Field crop: maize
Growth stage: 2
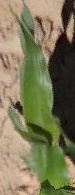
Species: maize